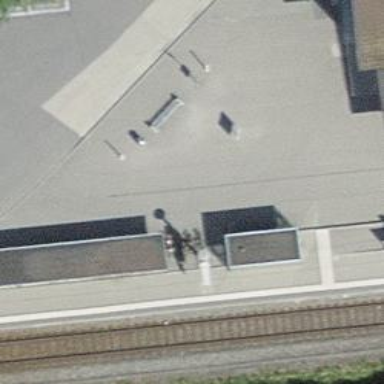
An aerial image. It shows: Bicycle parking shed.